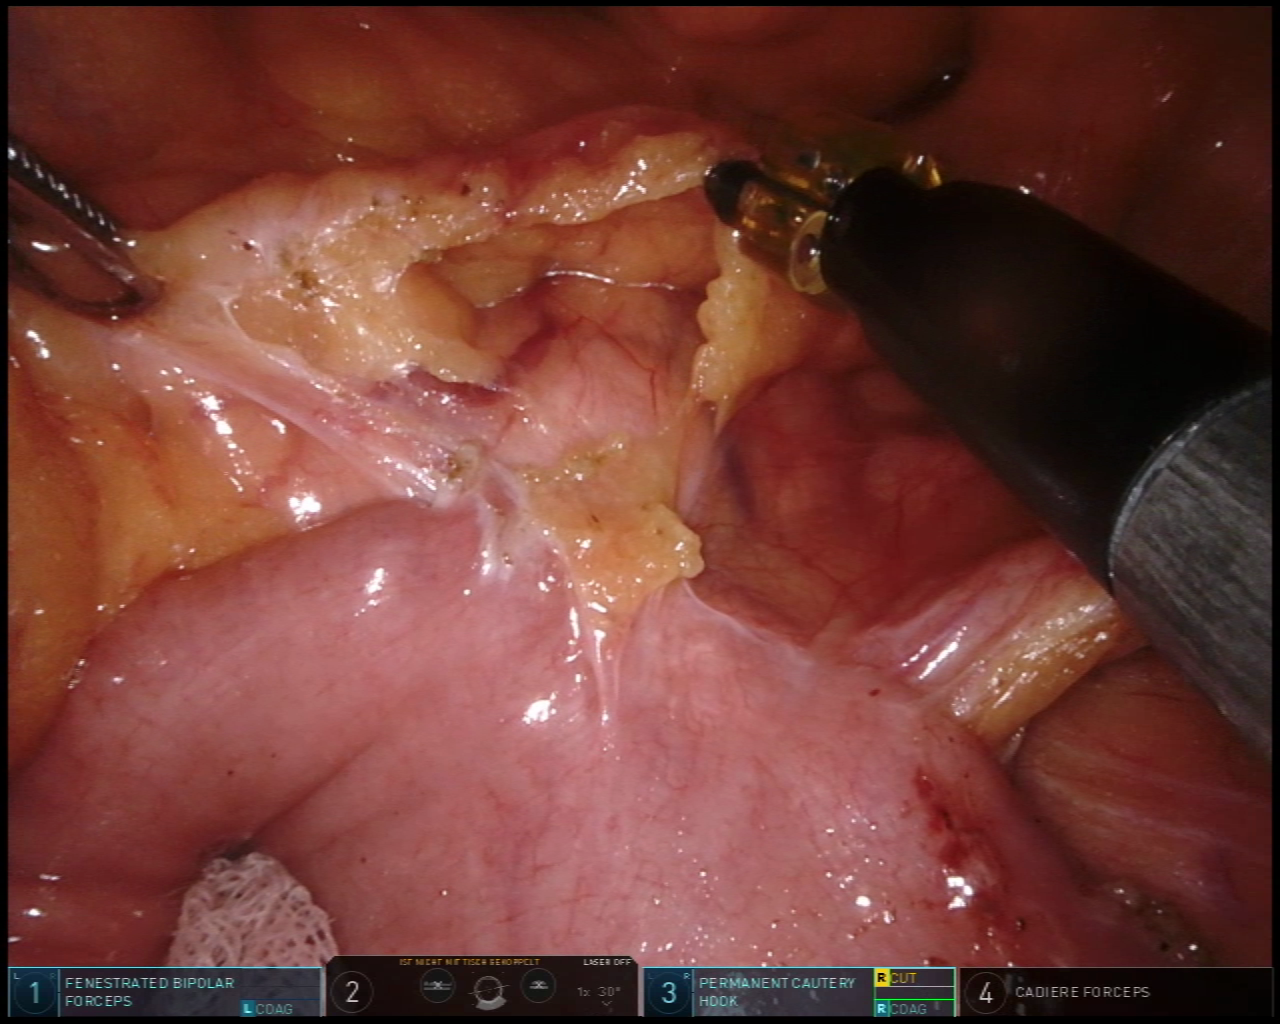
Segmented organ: pancreas
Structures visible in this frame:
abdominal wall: no
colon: no
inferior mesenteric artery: no
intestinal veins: no
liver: no
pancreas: yes
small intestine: yes
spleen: no
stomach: no
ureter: no
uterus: no
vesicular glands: no